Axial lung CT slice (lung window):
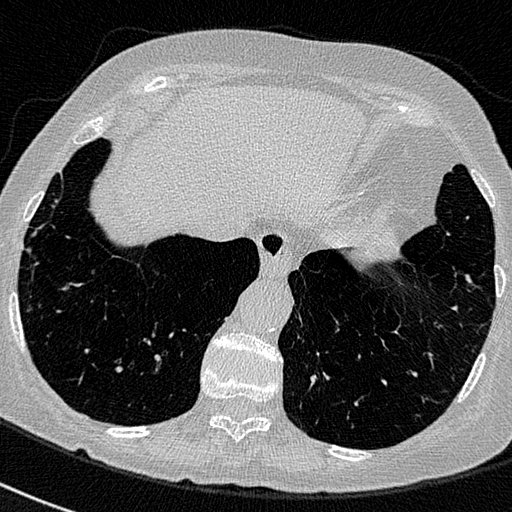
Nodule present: no